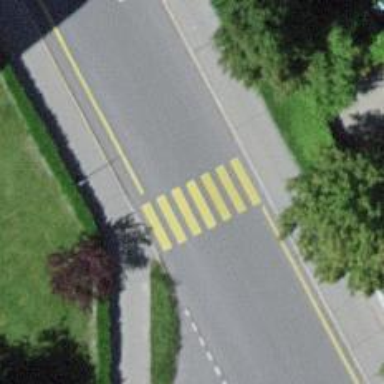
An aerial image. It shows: Marked zebra crossing on the road.